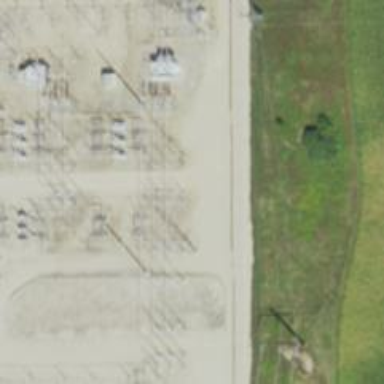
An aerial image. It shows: Switch used for power control.